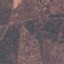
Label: PermanentCrop